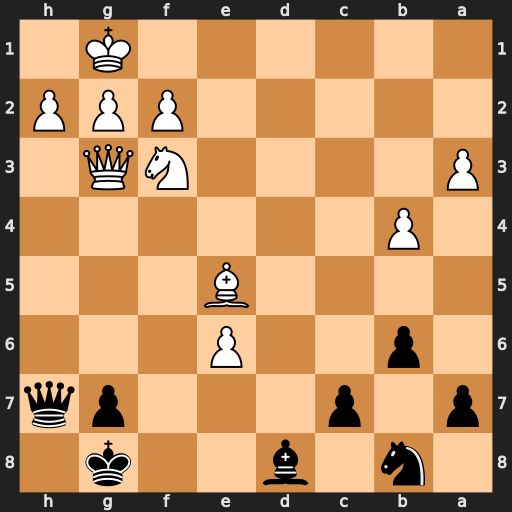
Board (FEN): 1n1b2k1/p1p3pq/1p2P3/4B3/1P6/P4NQ1/5PPP/6K1
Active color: b
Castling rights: -
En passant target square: -
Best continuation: Qb1+ Ne1 Qxe1#